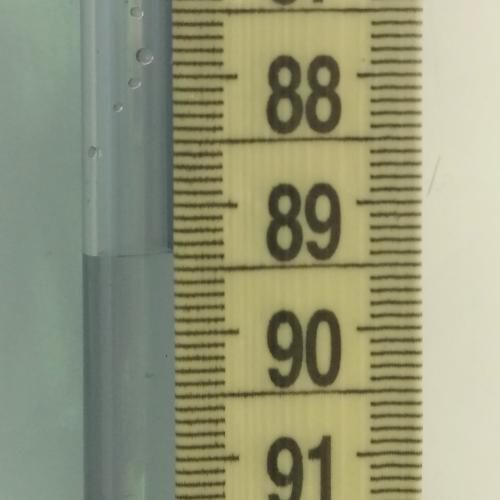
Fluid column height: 89.4 cm